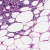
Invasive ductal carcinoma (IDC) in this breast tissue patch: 0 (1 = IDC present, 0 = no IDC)